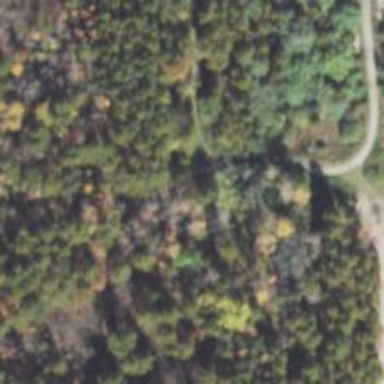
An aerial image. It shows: White marked trail path.